Aerial crown-view tile of a tropical tree (Barro Colorado Island, Panama), acquired 20250616:
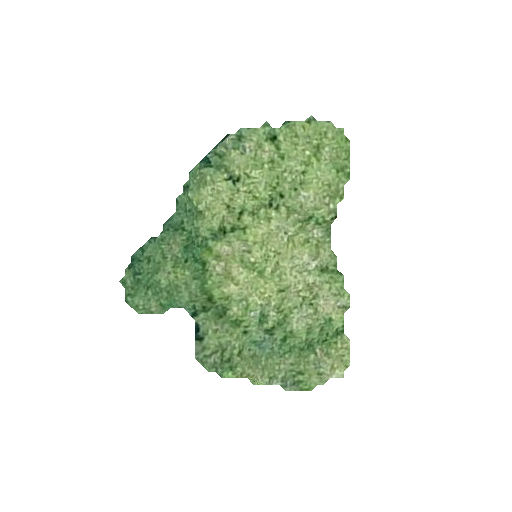
Species: Quararibea stenophylla
GBIF accepted scientific name: Quararibea stenophylla
Crown area: 61.976 m²